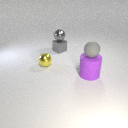
small gray metal cube below small gray metal sphere